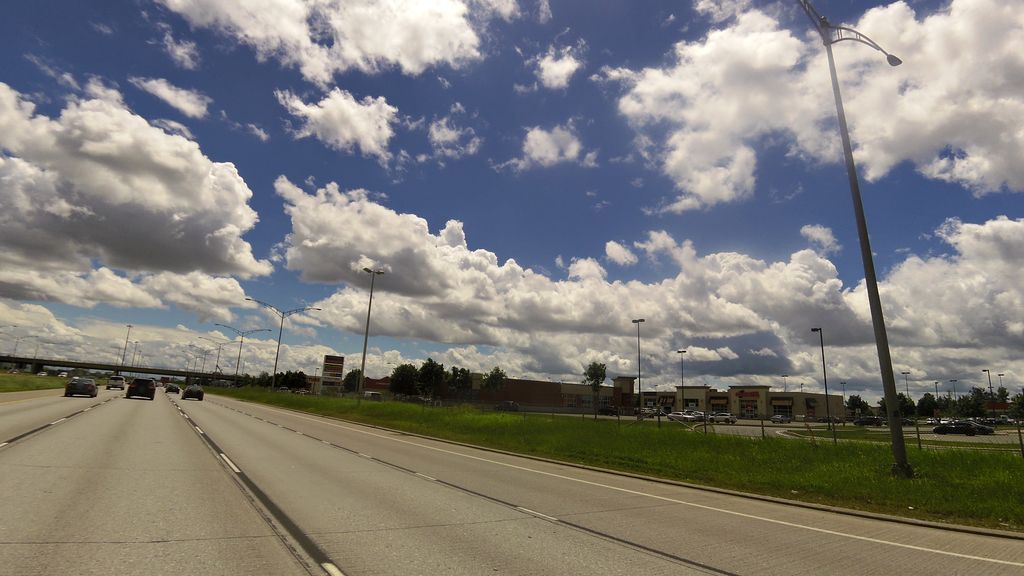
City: montreal